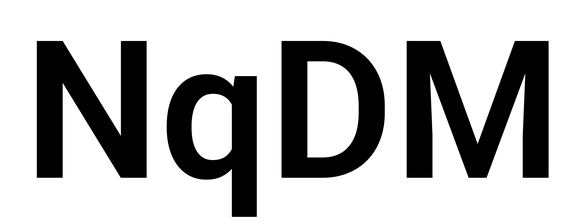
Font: Roboto_SemiBold